Question: I have a CLLocationCoordinate2D (c1) and a CLLocation (l1), so I have lat/long values for each point and I can calculate the distance in meters between them using:
'''
[c1 distanceFromLocation:l1]
'''
How can I find the coordinates of a point (c2) 100 meters closer to l1 than c1 (along the same bearing)?

I have calculated it using basic trig using the following:
1. used the difference in latitude and longitude to calculate the hypotenuse and angle
2. used the ratio between the distance to cl and the distance to c2 to get the hypotenuse of a triangle ending at c2
3. used cos and sin to calculate the longitude and latitude of c2
But this seems like a hacky way of doing it as it doesn't take into account of curvature and seems to be using latitude and longitude in a way they are not supposed to be used. It does seem to work over short distances though.
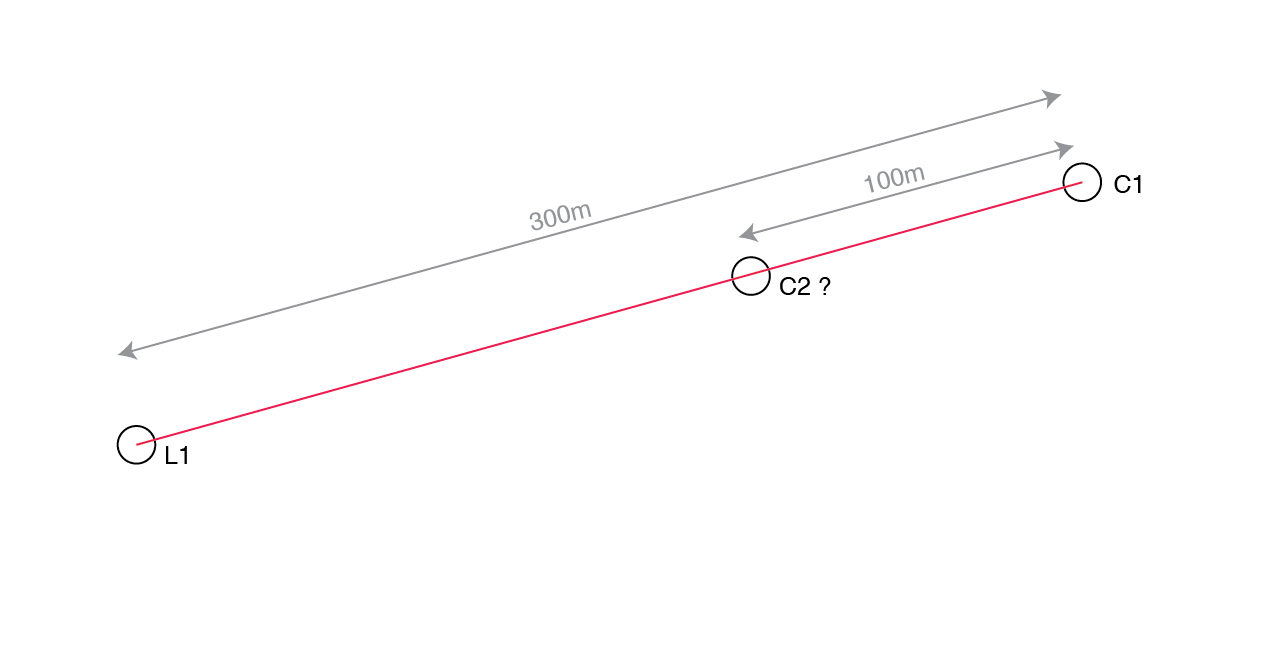
Answer: Although Rickay's answer was helpful, I eventually used the following excellent library which has many useful functions for Core Location calculations: <URL>